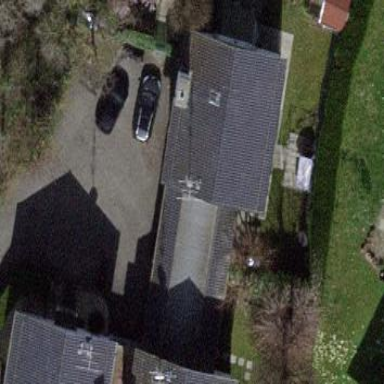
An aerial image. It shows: View of roof of building.